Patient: sex M, age 48
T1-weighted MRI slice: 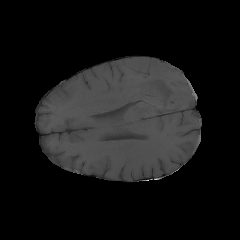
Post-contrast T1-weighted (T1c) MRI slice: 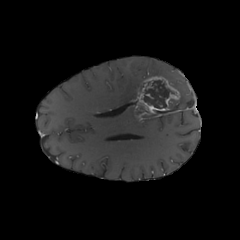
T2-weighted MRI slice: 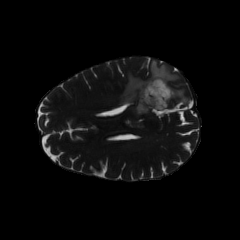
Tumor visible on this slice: yes
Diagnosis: Glioblastoma, IDH-wildtype
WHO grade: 4